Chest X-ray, AP view. Patient: 75 years old, sex F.
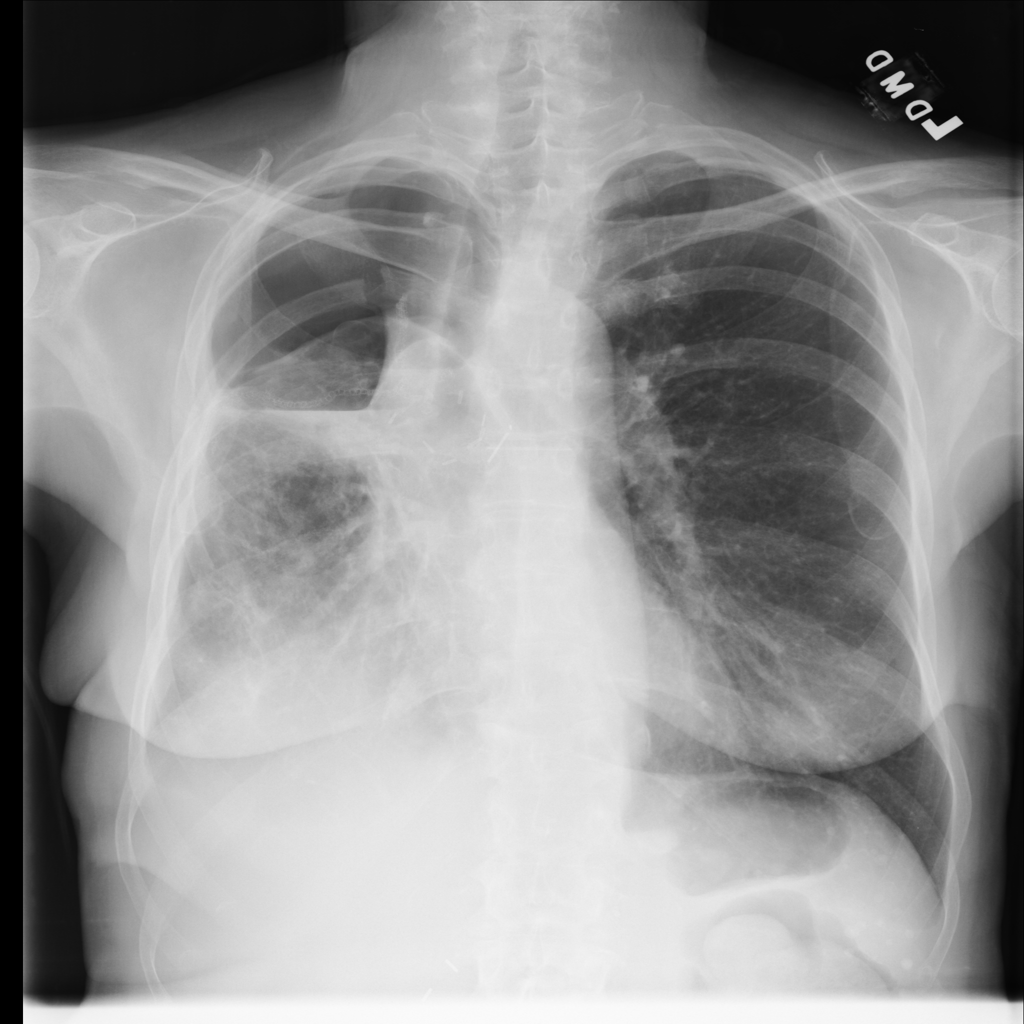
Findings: Infiltration, Pneumothorax